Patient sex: M
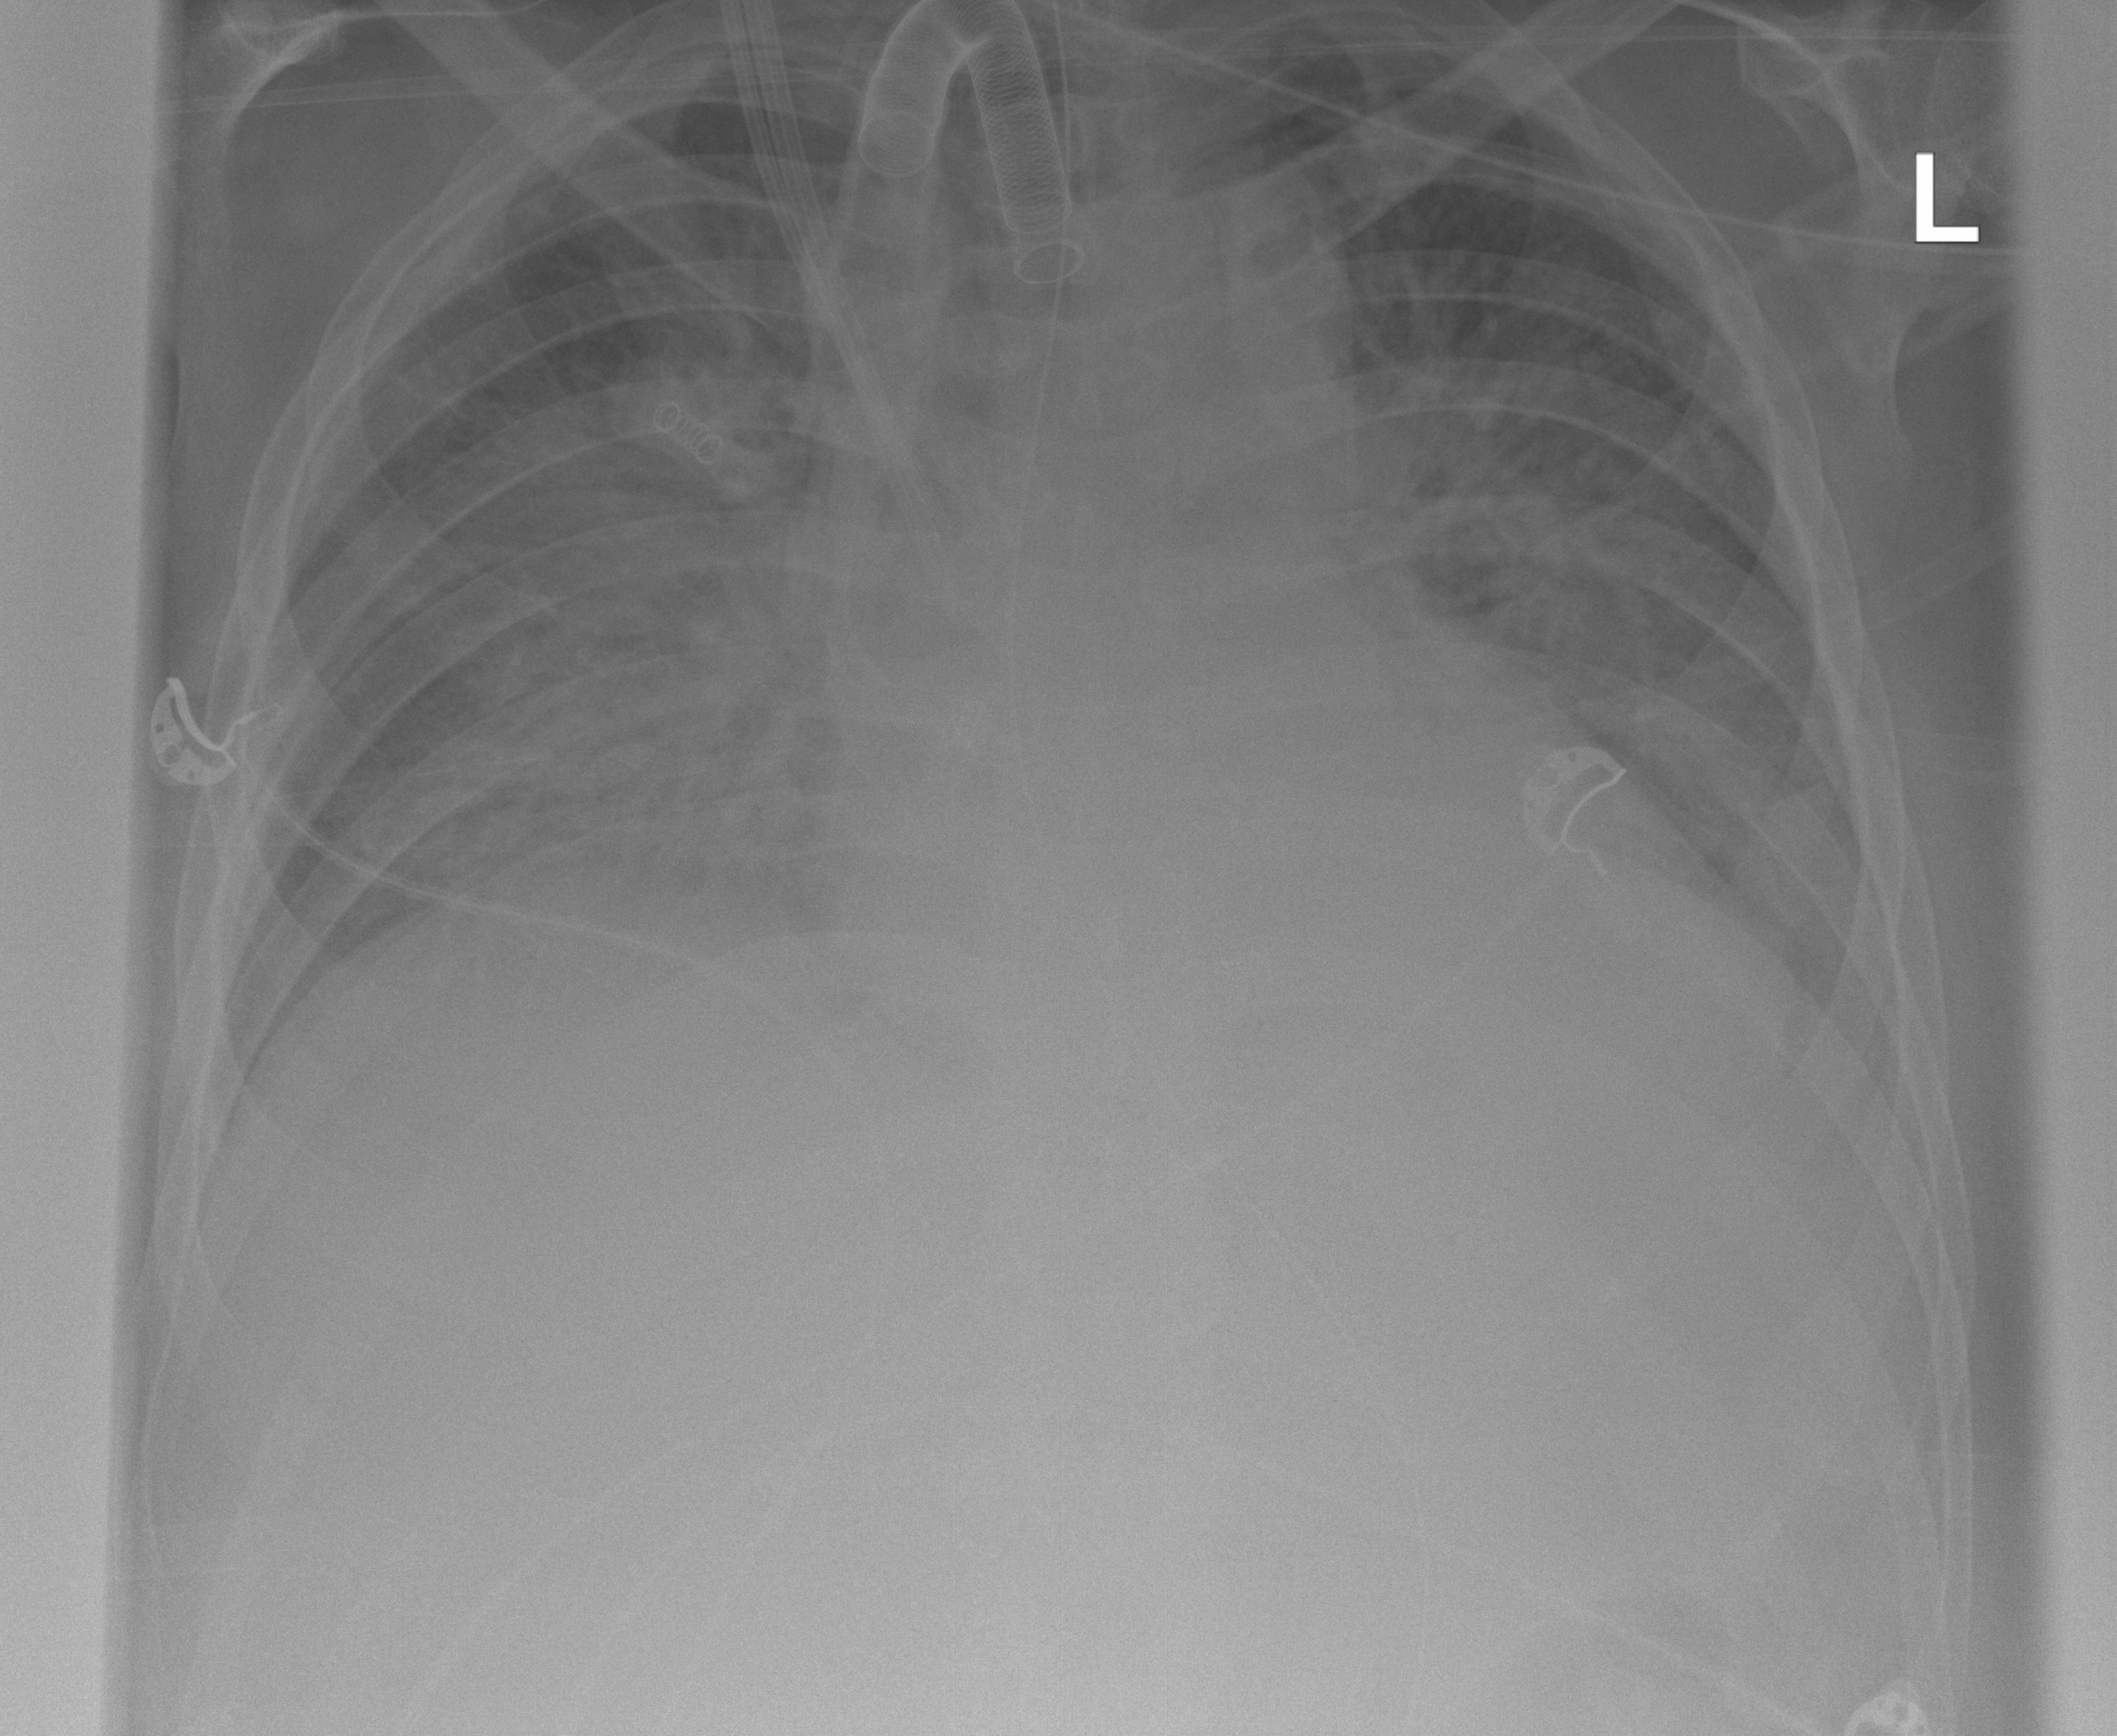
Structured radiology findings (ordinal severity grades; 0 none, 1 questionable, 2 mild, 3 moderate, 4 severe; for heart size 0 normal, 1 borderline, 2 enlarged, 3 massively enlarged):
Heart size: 2
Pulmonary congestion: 2
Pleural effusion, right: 1
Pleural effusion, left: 2
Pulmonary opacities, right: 3
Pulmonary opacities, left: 3
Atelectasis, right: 2
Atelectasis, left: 2